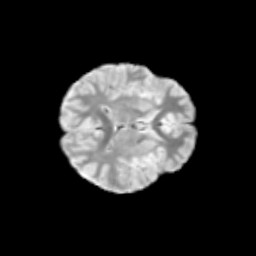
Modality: T2w
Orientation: axial
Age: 13
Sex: female
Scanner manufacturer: siemens
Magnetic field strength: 3 T
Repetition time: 3.8 s
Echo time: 0.07 s